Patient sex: M
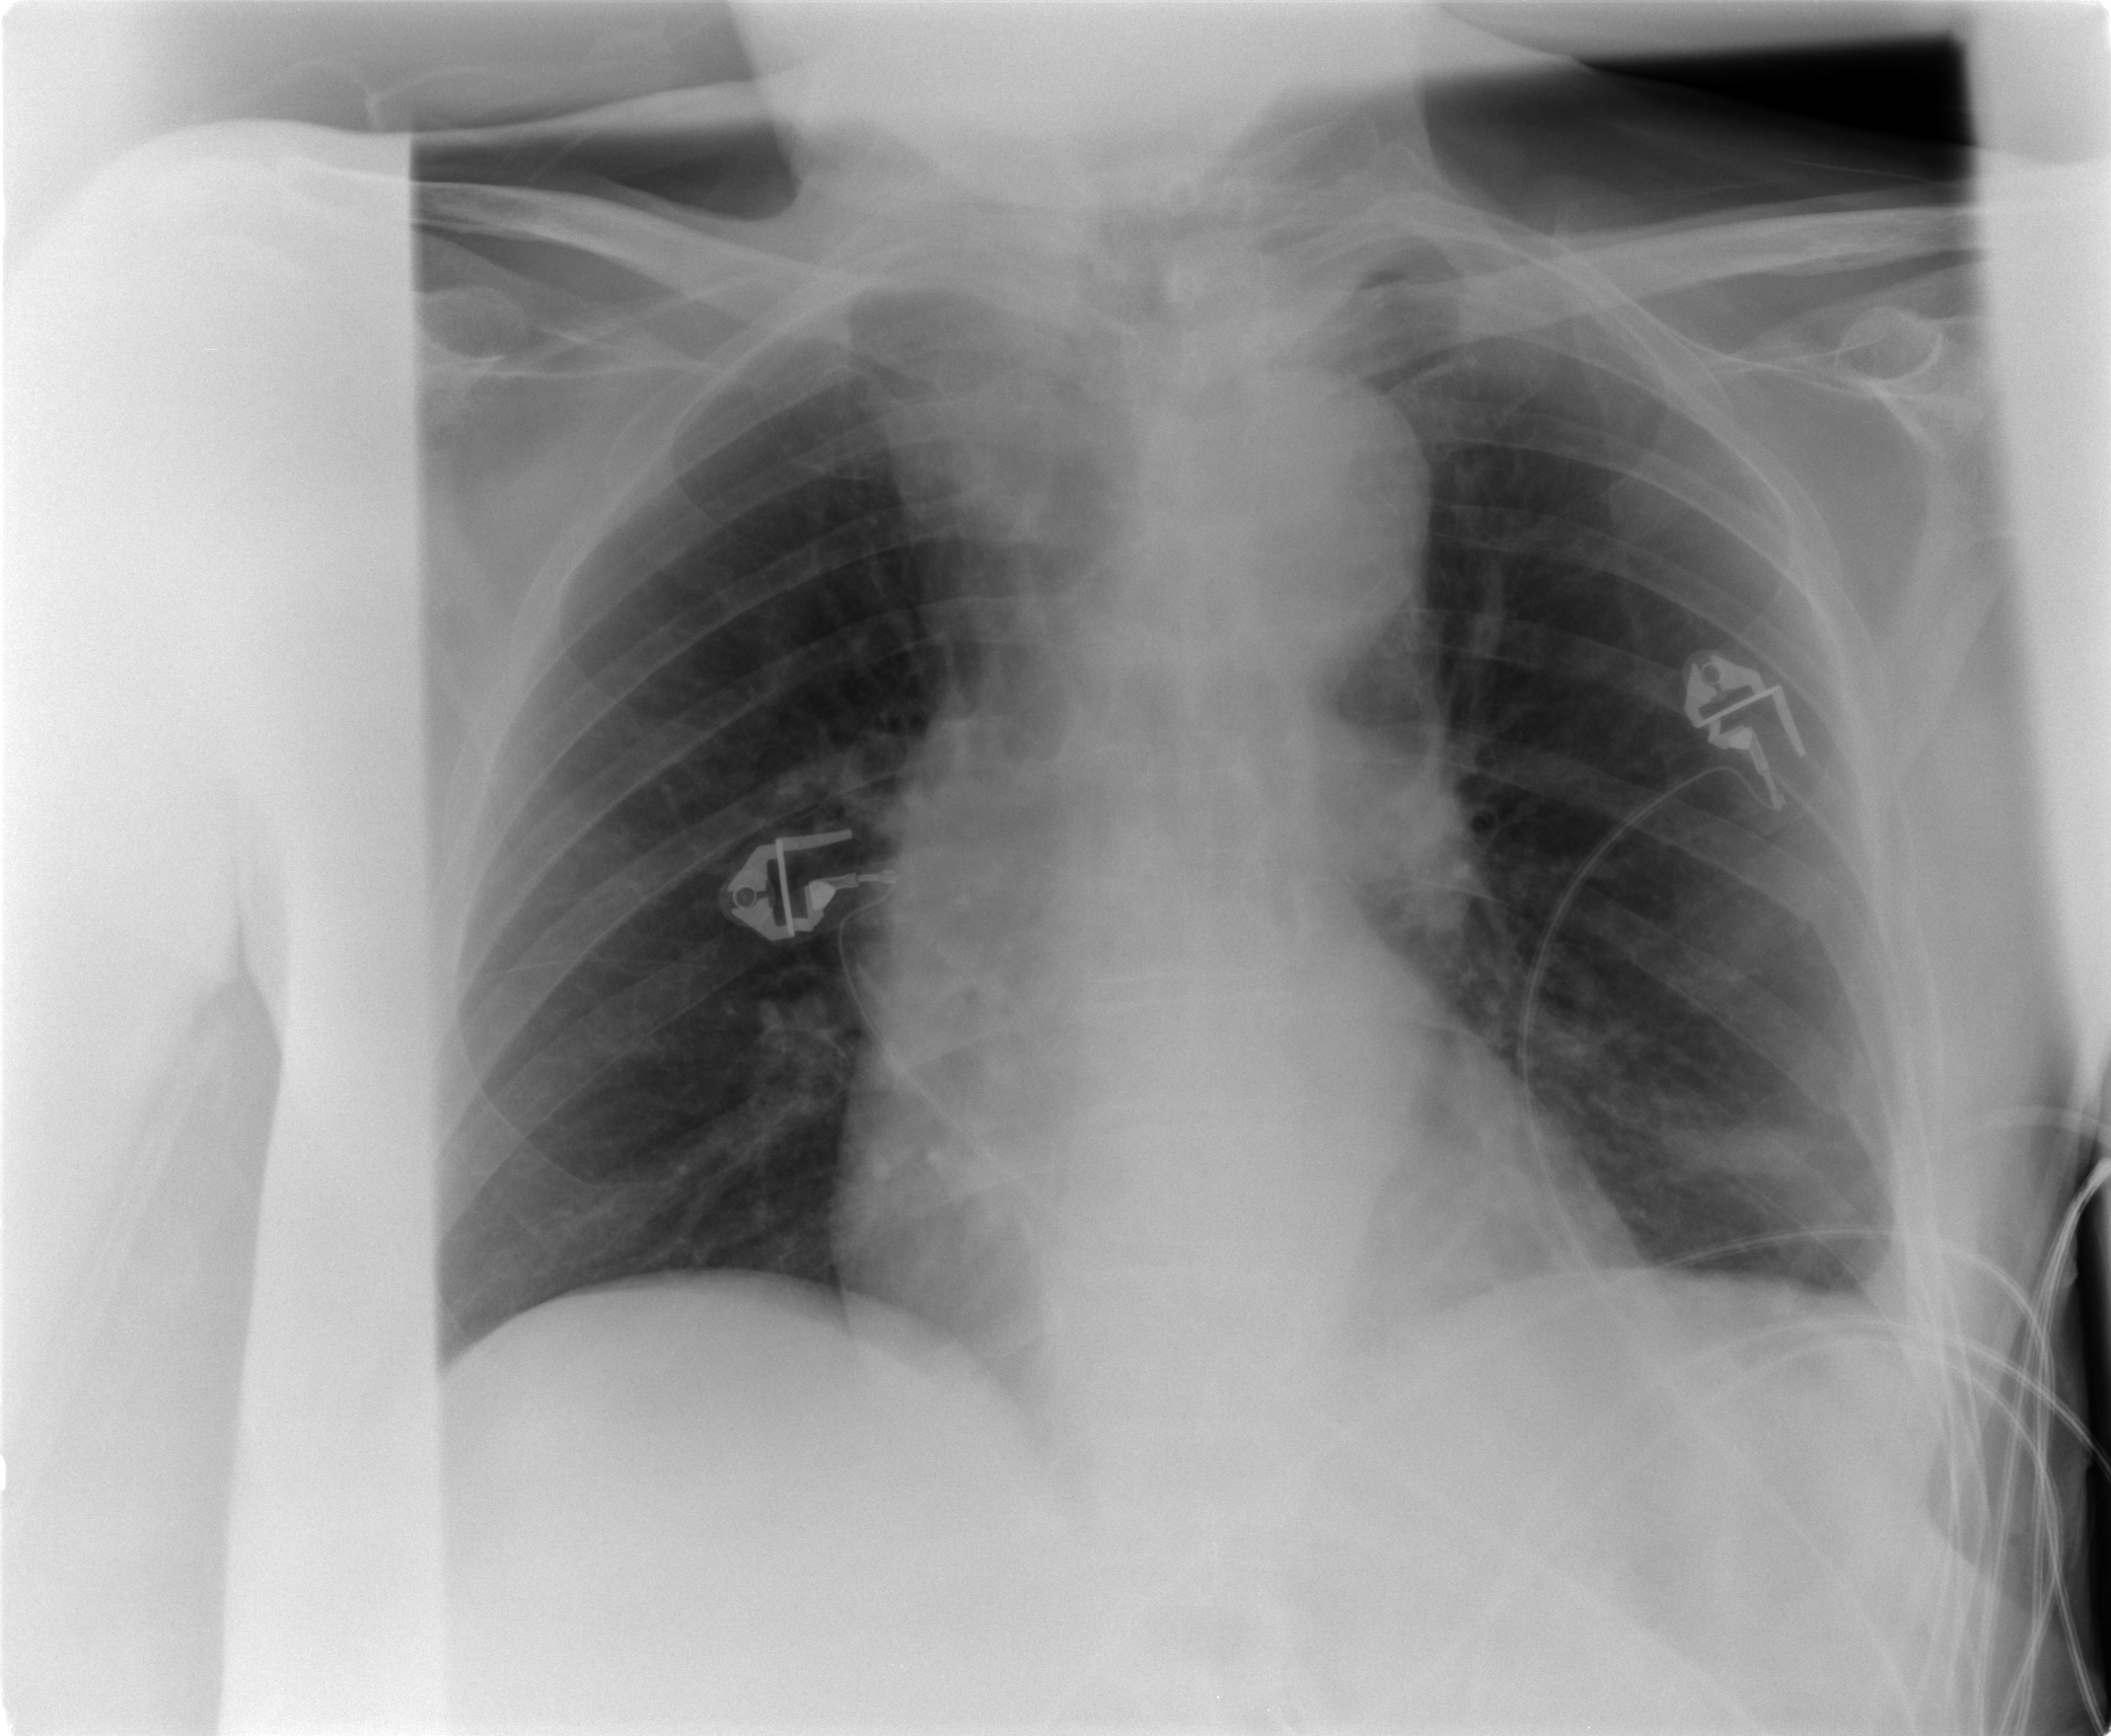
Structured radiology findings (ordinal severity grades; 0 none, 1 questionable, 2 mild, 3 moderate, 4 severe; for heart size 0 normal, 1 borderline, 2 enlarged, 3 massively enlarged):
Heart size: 0
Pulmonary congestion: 0
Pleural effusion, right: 0
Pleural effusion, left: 0
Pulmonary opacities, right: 0
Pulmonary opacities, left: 0
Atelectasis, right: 0
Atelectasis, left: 2